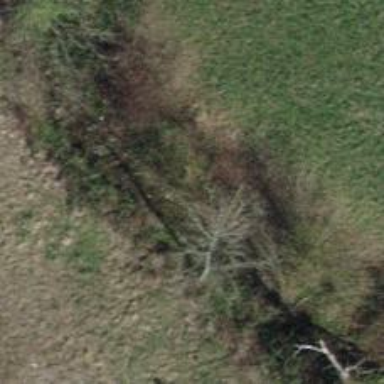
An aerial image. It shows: Pipeline marker.